Тонкостенный цилиндр массой $m$ насажен с помощью легких спиц на горизонтальную ось $О$, закрепленную на санках (см. рисунок), и может вращаться вокруг нее без трения.  Масса цилиндра вместе с санками равна $M$. Мальчик тянет санки в горизонтальном направлении с постоянной силой $F$ за легкий трос, намотанный на цилиндр. В результате за некоторое время санки из состояния покоя переместились по гладкой горизонтальной дороге на расстояние $S$.
Какой скорости $V_{1}$ достигли бы санки, пройдя путь $S$, если бы цилиндр был заторможен в оси и не мог вращаться?
Какой скорости $V_{2}$ достигли санки, пройдя путь $S$, при незаторможенном цилиндре?
Какую работу совершил мальчик при незаторможенном цилиндре?
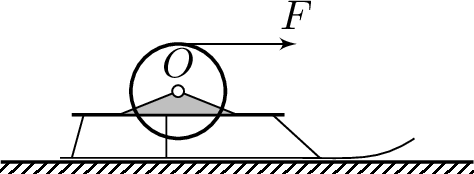
Какой скорости $V_{1}$ достигли бы санки, пройдя путь $S$, если бы цилиндр был заторможен в оси и не мог вращаться?
Решение: В обоих случаях ускорение санок $a=\frac{F}{M}= \mathrm{const}$, поэтому их скорость $$ V_{1}=V_{2}=V=\sqrt{2 a S}=\sqrt{\frac{2 F S}{M}}. $$
Ответ: $$ V_{1}=\sqrt{\frac{2 F S}{M}}. $$

Какой скорости $V_{2}$ достигли санки, пройдя путь $S$, при незаторможенном цилиндре?
Решение: $$ V_{2} = V_{1}. $$

Какую работу совершил мальчик при незаторможенном цилиндре?
Решение: Покажем, что для любой системы материальных точек массами $m_{1}$ кинетическая энергия системы $$ K=\frac{m V_{c}^{2}}{2}+\frac{1}{2} \sum m_{i} v_{i}^{2}, $$ где $m=\sum m_{i}$ — масса системы, $V_{c}$ — скорость ее центра масс, $v_{i}$ — скорость $i$-той материальной точки в системе отсчета, движущейся поступательно со скоростью центра масс. Пусть $V_{i}$ — скорости точек в неподвижной системе отсчета, тогда кинетическая энергия $$ \begin{gathered} K=\frac{1}{2} \sum m_{i} V_{i}^{2}=\frac{1}{2} \sum m_{i}\left(\vec{V}_{c}+\vec{v}_{i}\right)^{2}=\frac{1}{2} \sum m_{i} V_{c}^{2}+\frac{1}{2} \sum m_{i} v_{i}^{2}+ \\ +\vec{V}_{c} \sum m_{i} \vec{v}_{i}=\frac{1}{2} \sum m_{i} V_{c}^{2}+\frac{1}{2} \sum m_{i} v_{i}^{2} \end{gathered} $$ так как в системе отсчета центра масс импульс системы $\sum m_{i} \vec{v}_{i}=0$. Запишем закон сохранения механической энергии: $$ A=M \frac{V^{2}}{2}+m \frac{v^{2}}{2}, $$ где $v$ — скорость точек цилиндра в системе отсчета, движущейся поступательно со скоростью санок, откуда $$ \Delta A=F \Delta x=\frac{1}{2} M 2 V \Delta V+\frac{1}{2} m 2 v \Delta v . $$ За время $\Delta t$ перемещение мальчика $$ \Delta x=V \Delta t+v \Delta t . $$ Запишем закон изменения импульса для санок с цилиндром: $$ F \Delta t=M \Delta V . $$ Из последних трех уравнений находим: $$ M \Delta V=m \Delta v . $$ В задаче $\Delta V = V$ и $\Delta v = v$, следовательно, $v=\frac{V M}{m}$. Тогда $$ A=F S\left(1+\frac{M}{m}\right). $$
Ответ: $$ A=F S\left(1+\frac{M}{m}\right). $$
Темы:
T, Механика, Динамика, Всероссийские, Работа, Работа сил